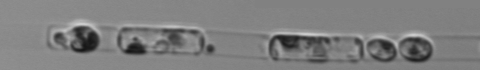
Label: Guinardia_delicatula_TAG_internal_parasite